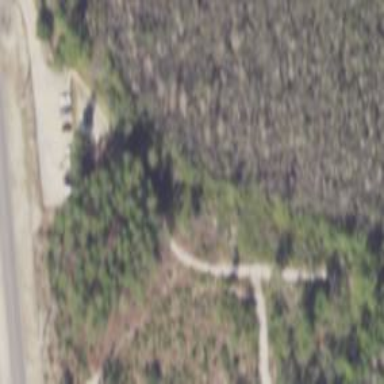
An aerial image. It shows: Orange marked trail along path.